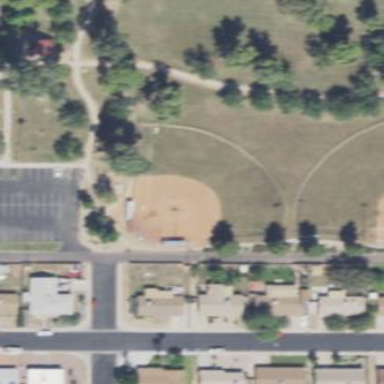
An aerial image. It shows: Baseball pitch for leisure land activities.